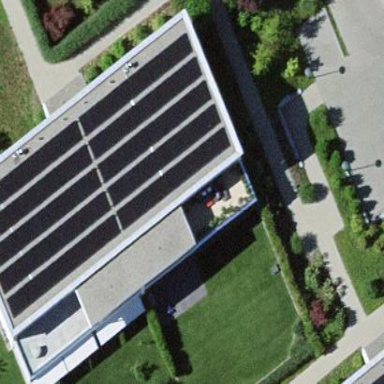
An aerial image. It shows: Solar power generator.